Aerial crown-view tile of a tropical tree (Barro Colorado Island, Panama), acquired 20250915:
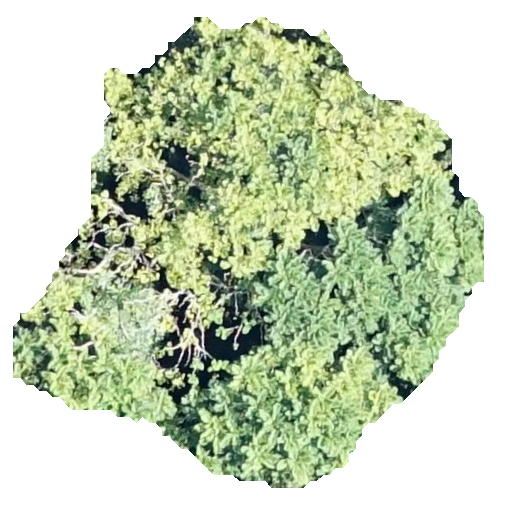
Species: Jacaranda copaia
GBIF accepted scientific name: Jacaranda copaia
Crown area: 211.396 m²